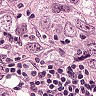
Metastatic tissue present: yes